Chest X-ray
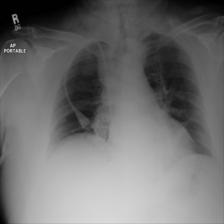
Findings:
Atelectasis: negative
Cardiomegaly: negative
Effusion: negative
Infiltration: negative
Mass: negative
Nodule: negative
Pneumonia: negative
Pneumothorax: negative
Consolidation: negative
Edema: negative
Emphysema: negative
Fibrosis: negative
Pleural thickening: negative
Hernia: negative